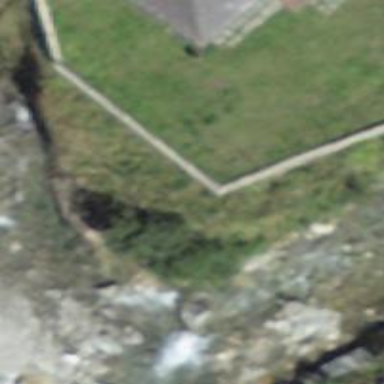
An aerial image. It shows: Retaining wall.